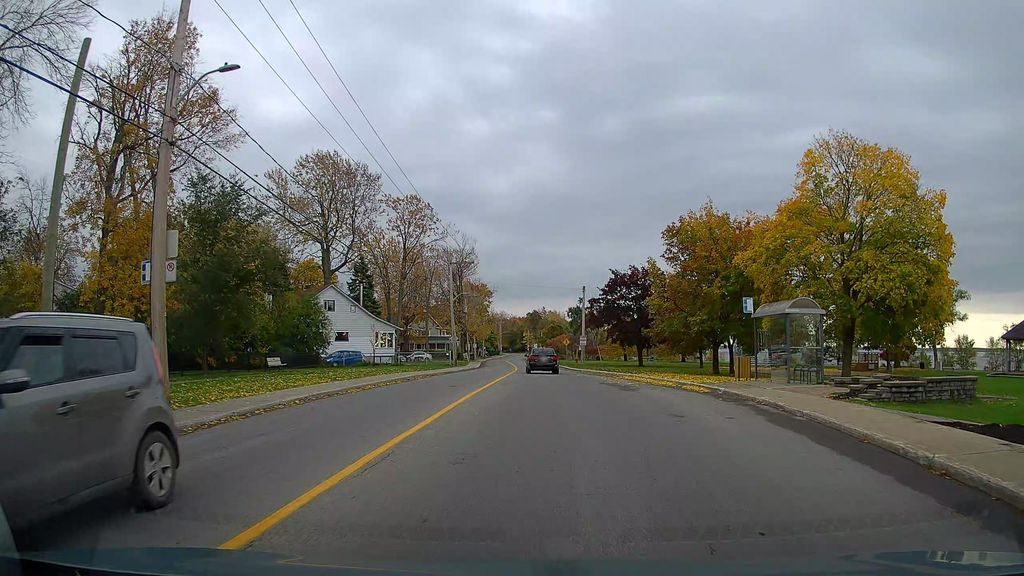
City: montreal